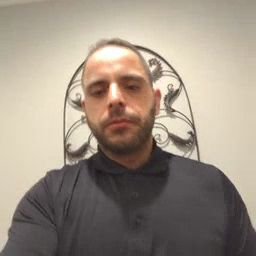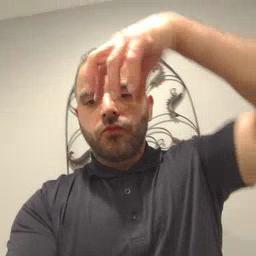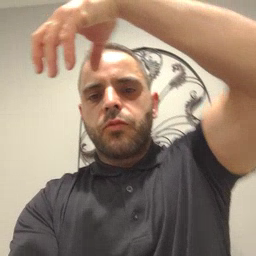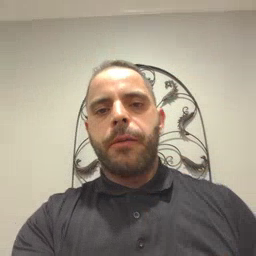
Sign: cloud